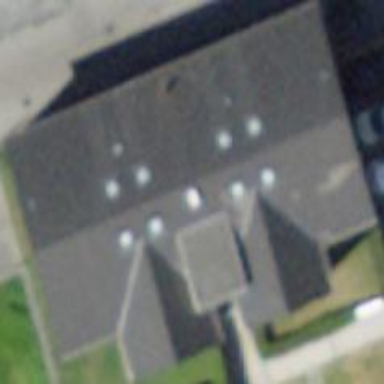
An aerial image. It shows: Gabled roof on building that houses apartments.